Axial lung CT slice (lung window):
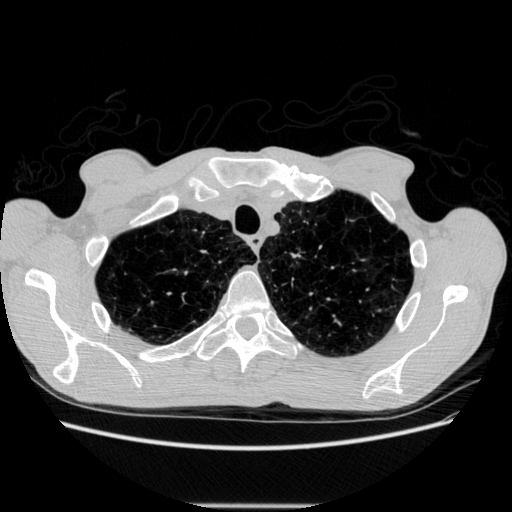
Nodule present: no